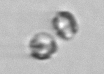
Label: Thalassiosira_sp_aff_mala